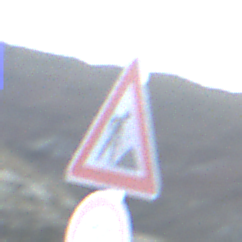
Verkehrszeichen: Arbeitsstelle
Zusatzzeichen unten: Geschwindigkeit120
Umgebung: Outdoor, Nature
Tageszeit: SunriseSunset
Wetter: Clear
Licht: Natural
Jahreszeit: NotSpecified
Kontrast: HighContrast